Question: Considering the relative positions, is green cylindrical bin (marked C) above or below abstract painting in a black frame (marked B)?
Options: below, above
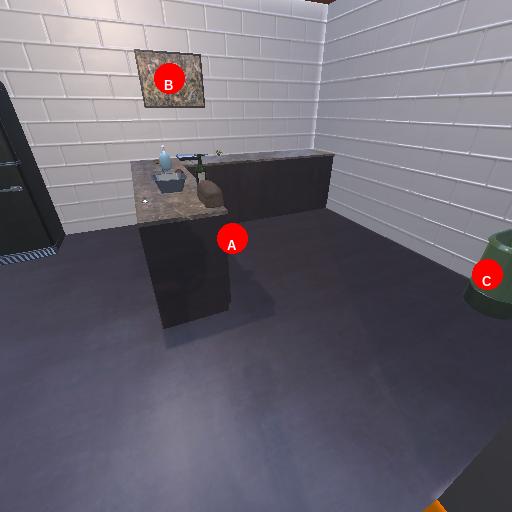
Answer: below